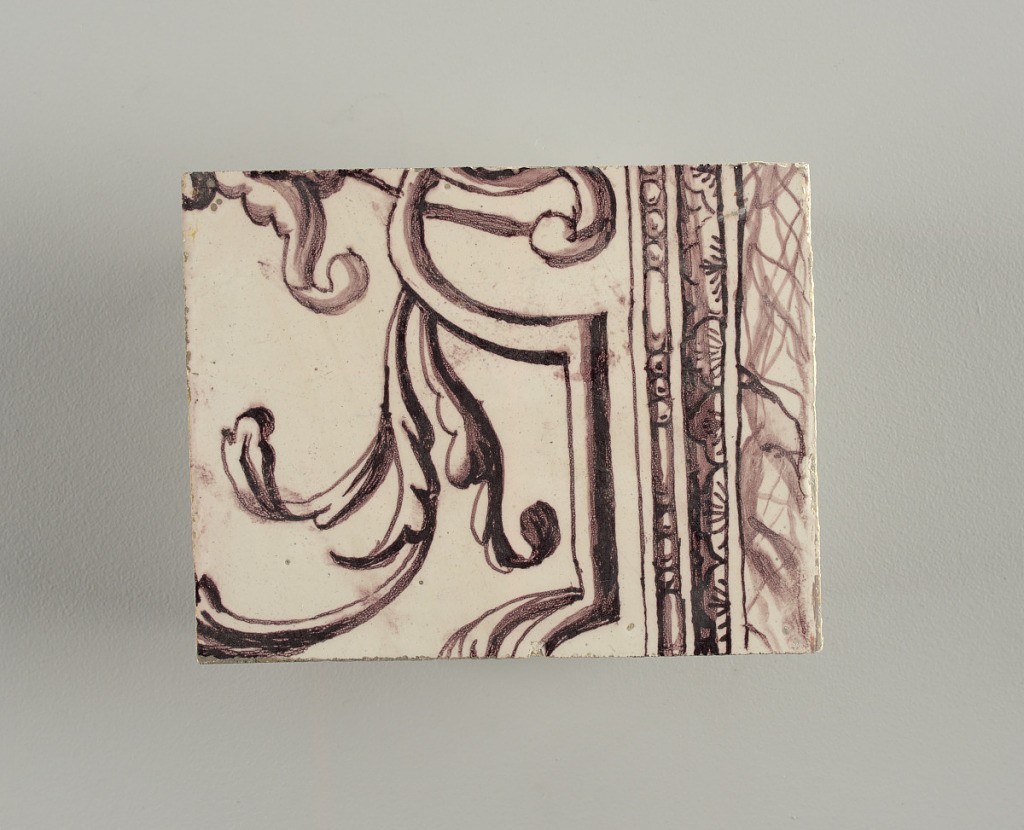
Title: Panel
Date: ca. 1725
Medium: Tin-glazed earthenware, underglaze manganese decoration
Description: Tile from upright rectangular panel of tiles; dark purple (manganese) on white ground showing arched framework; oval cartouche bearing double monogram (probably Lubert Adolf Torck), supported by pair of nude amors; pair of small amors holding crown above, borne by pair of female terms; surrounded by leafscrolls and foliations, with pair of flower-filled urns; top center, lunetted amor's head pendented with rosetted lattice cartouche.

To be used in Rozendaal Castel. Intended to be viewed inset into a wall- indicated by the inclusion of a trompe-l'oeil marbleized edge that surrounds three sides of the panel.